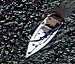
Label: Civil_yacht